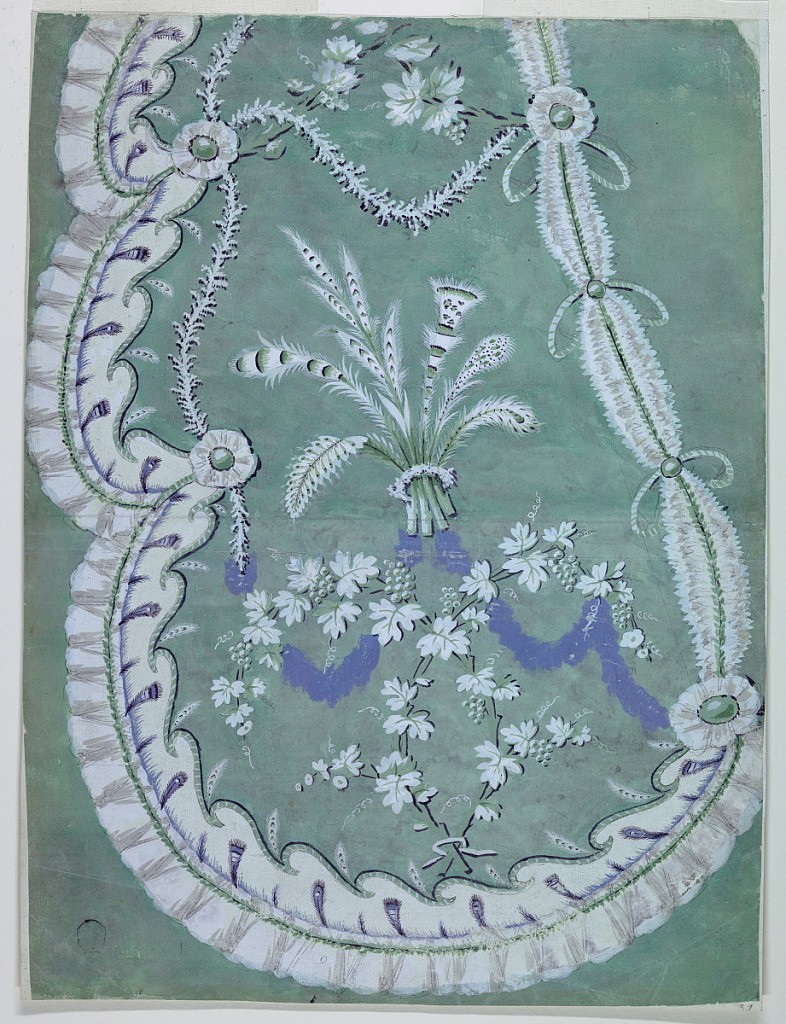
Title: Design for a Feather Skirt
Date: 1785–1790
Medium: Graphite, brush and olive green, lilac, gray, white, and blue gouache on paper
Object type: Drawing
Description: Green fronds and green background. The decoration forms an elongated scallop, bordered at left and at the bottom by a white border with waved outline inside and decorated with plants and feathers and by a ruffle bordered at right by ruffled ovoids and a cord motif. The inner decoration consists of garlands, vine branches, and a fantastic spray.